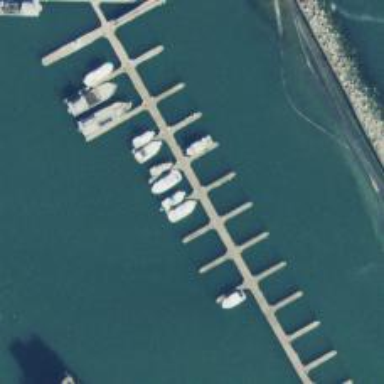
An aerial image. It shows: Pier with mooring facilities.